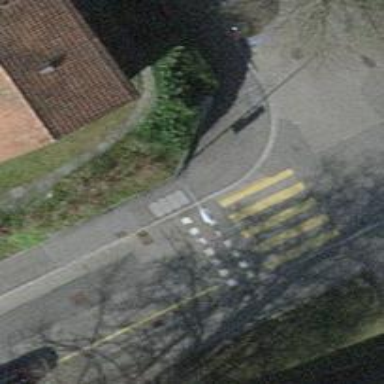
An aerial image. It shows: Bump for traffic calming.